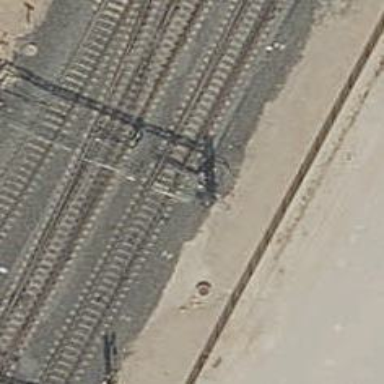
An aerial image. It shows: Railway switch with the turnout side on the left.